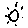
Label: sun